Interaction volume radius: 5 \u00c5
Interaction volume height: 45 \u00c5
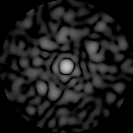
Disorder parameter: 0.8397